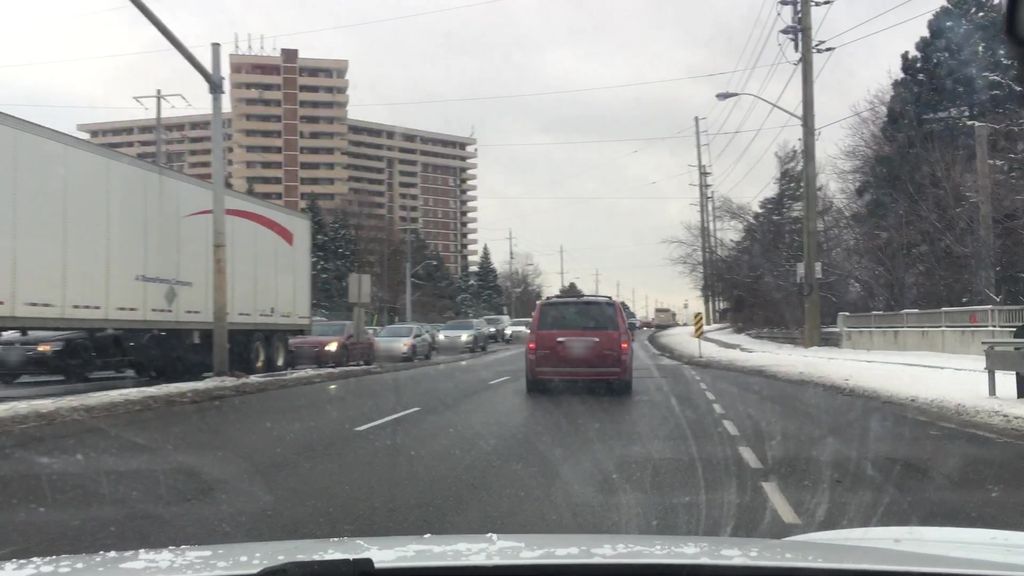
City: toronto